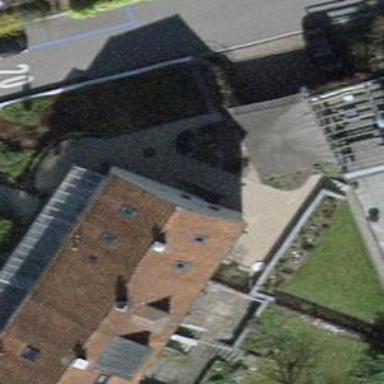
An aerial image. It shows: Building with tile roof.